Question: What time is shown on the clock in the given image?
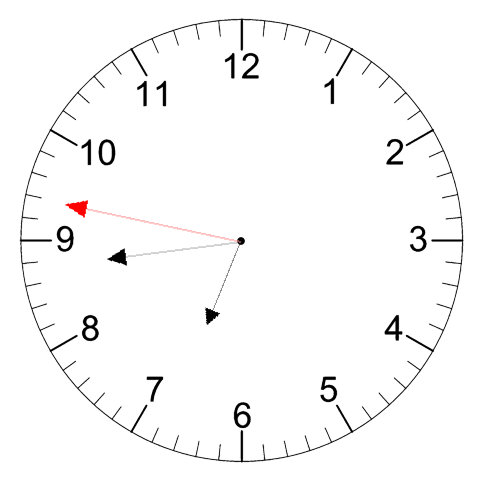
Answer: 06:43:47